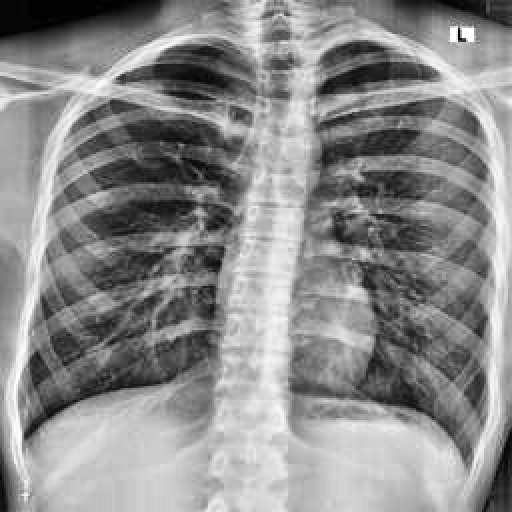
Finding: NORMAL